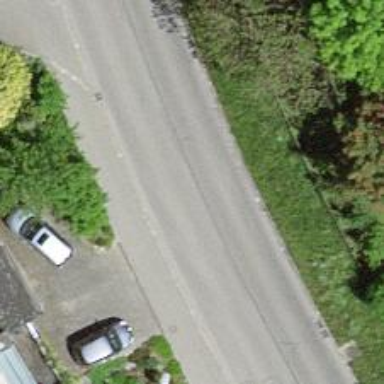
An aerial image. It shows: Driveway.